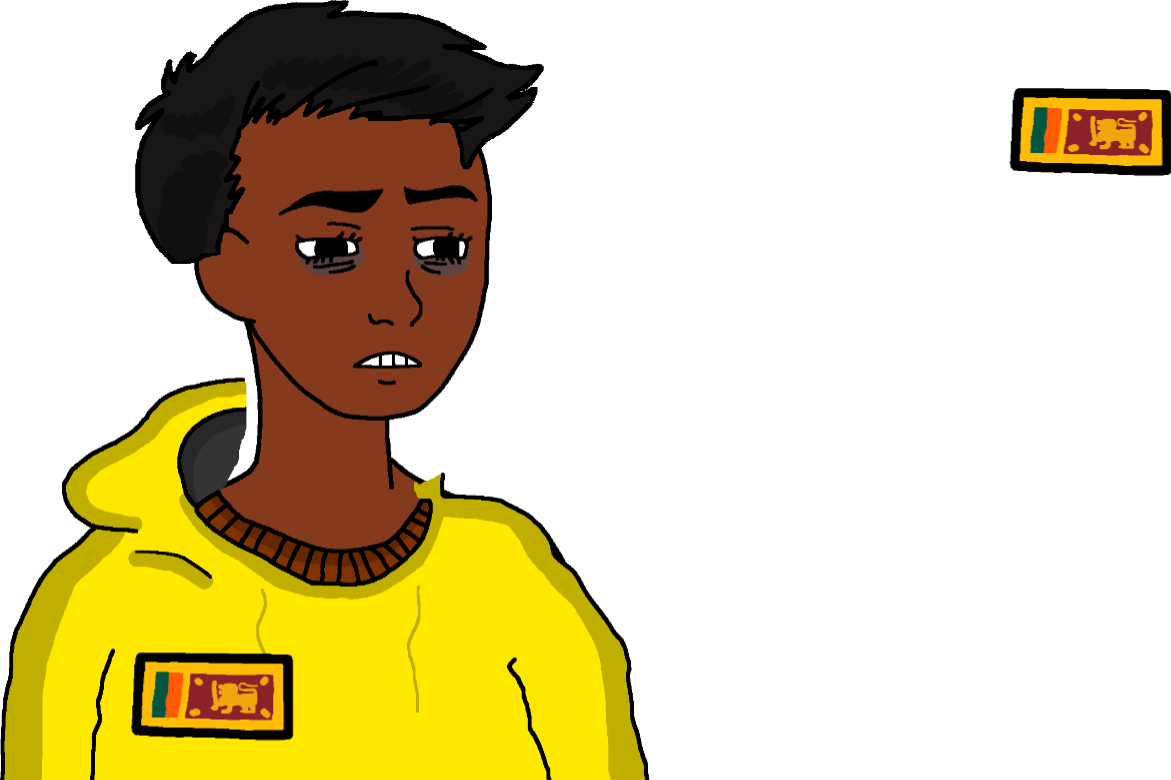
Label: 5_Twinkjak